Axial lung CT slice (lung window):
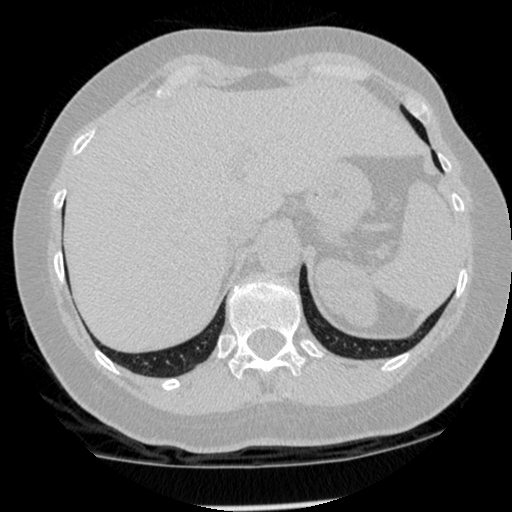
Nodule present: no